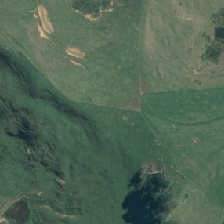
Land cover: shortrotation_cropland